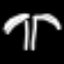
Label: palm tree